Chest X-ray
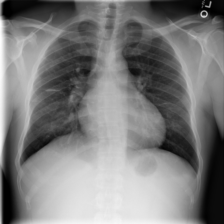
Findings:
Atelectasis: positive
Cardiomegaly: negative
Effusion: negative
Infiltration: negative
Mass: negative
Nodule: negative
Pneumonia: negative
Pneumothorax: negative
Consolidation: negative
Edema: negative
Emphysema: negative
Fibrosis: negative
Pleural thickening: positive
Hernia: negative